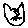
Label: cat